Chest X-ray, PA view. Patient: 44 years old, sex M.
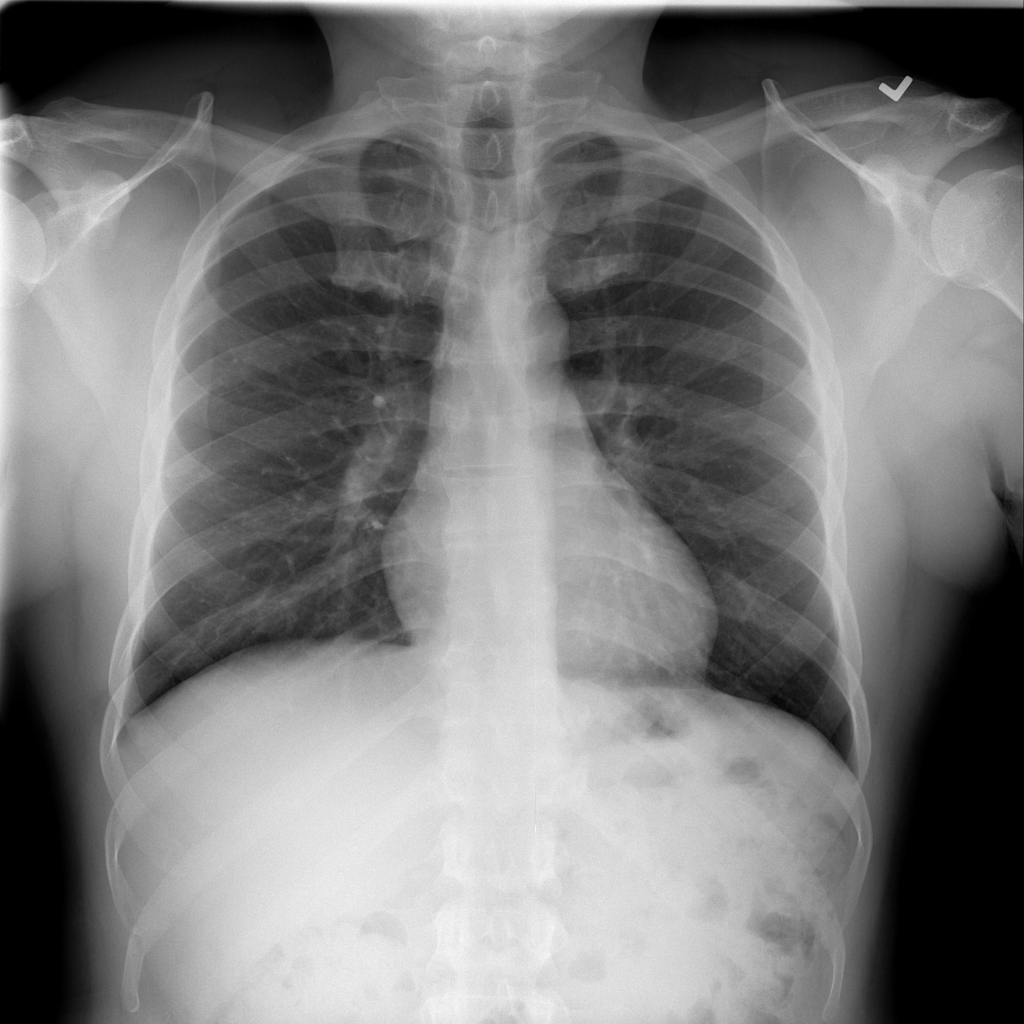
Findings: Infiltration